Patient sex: F
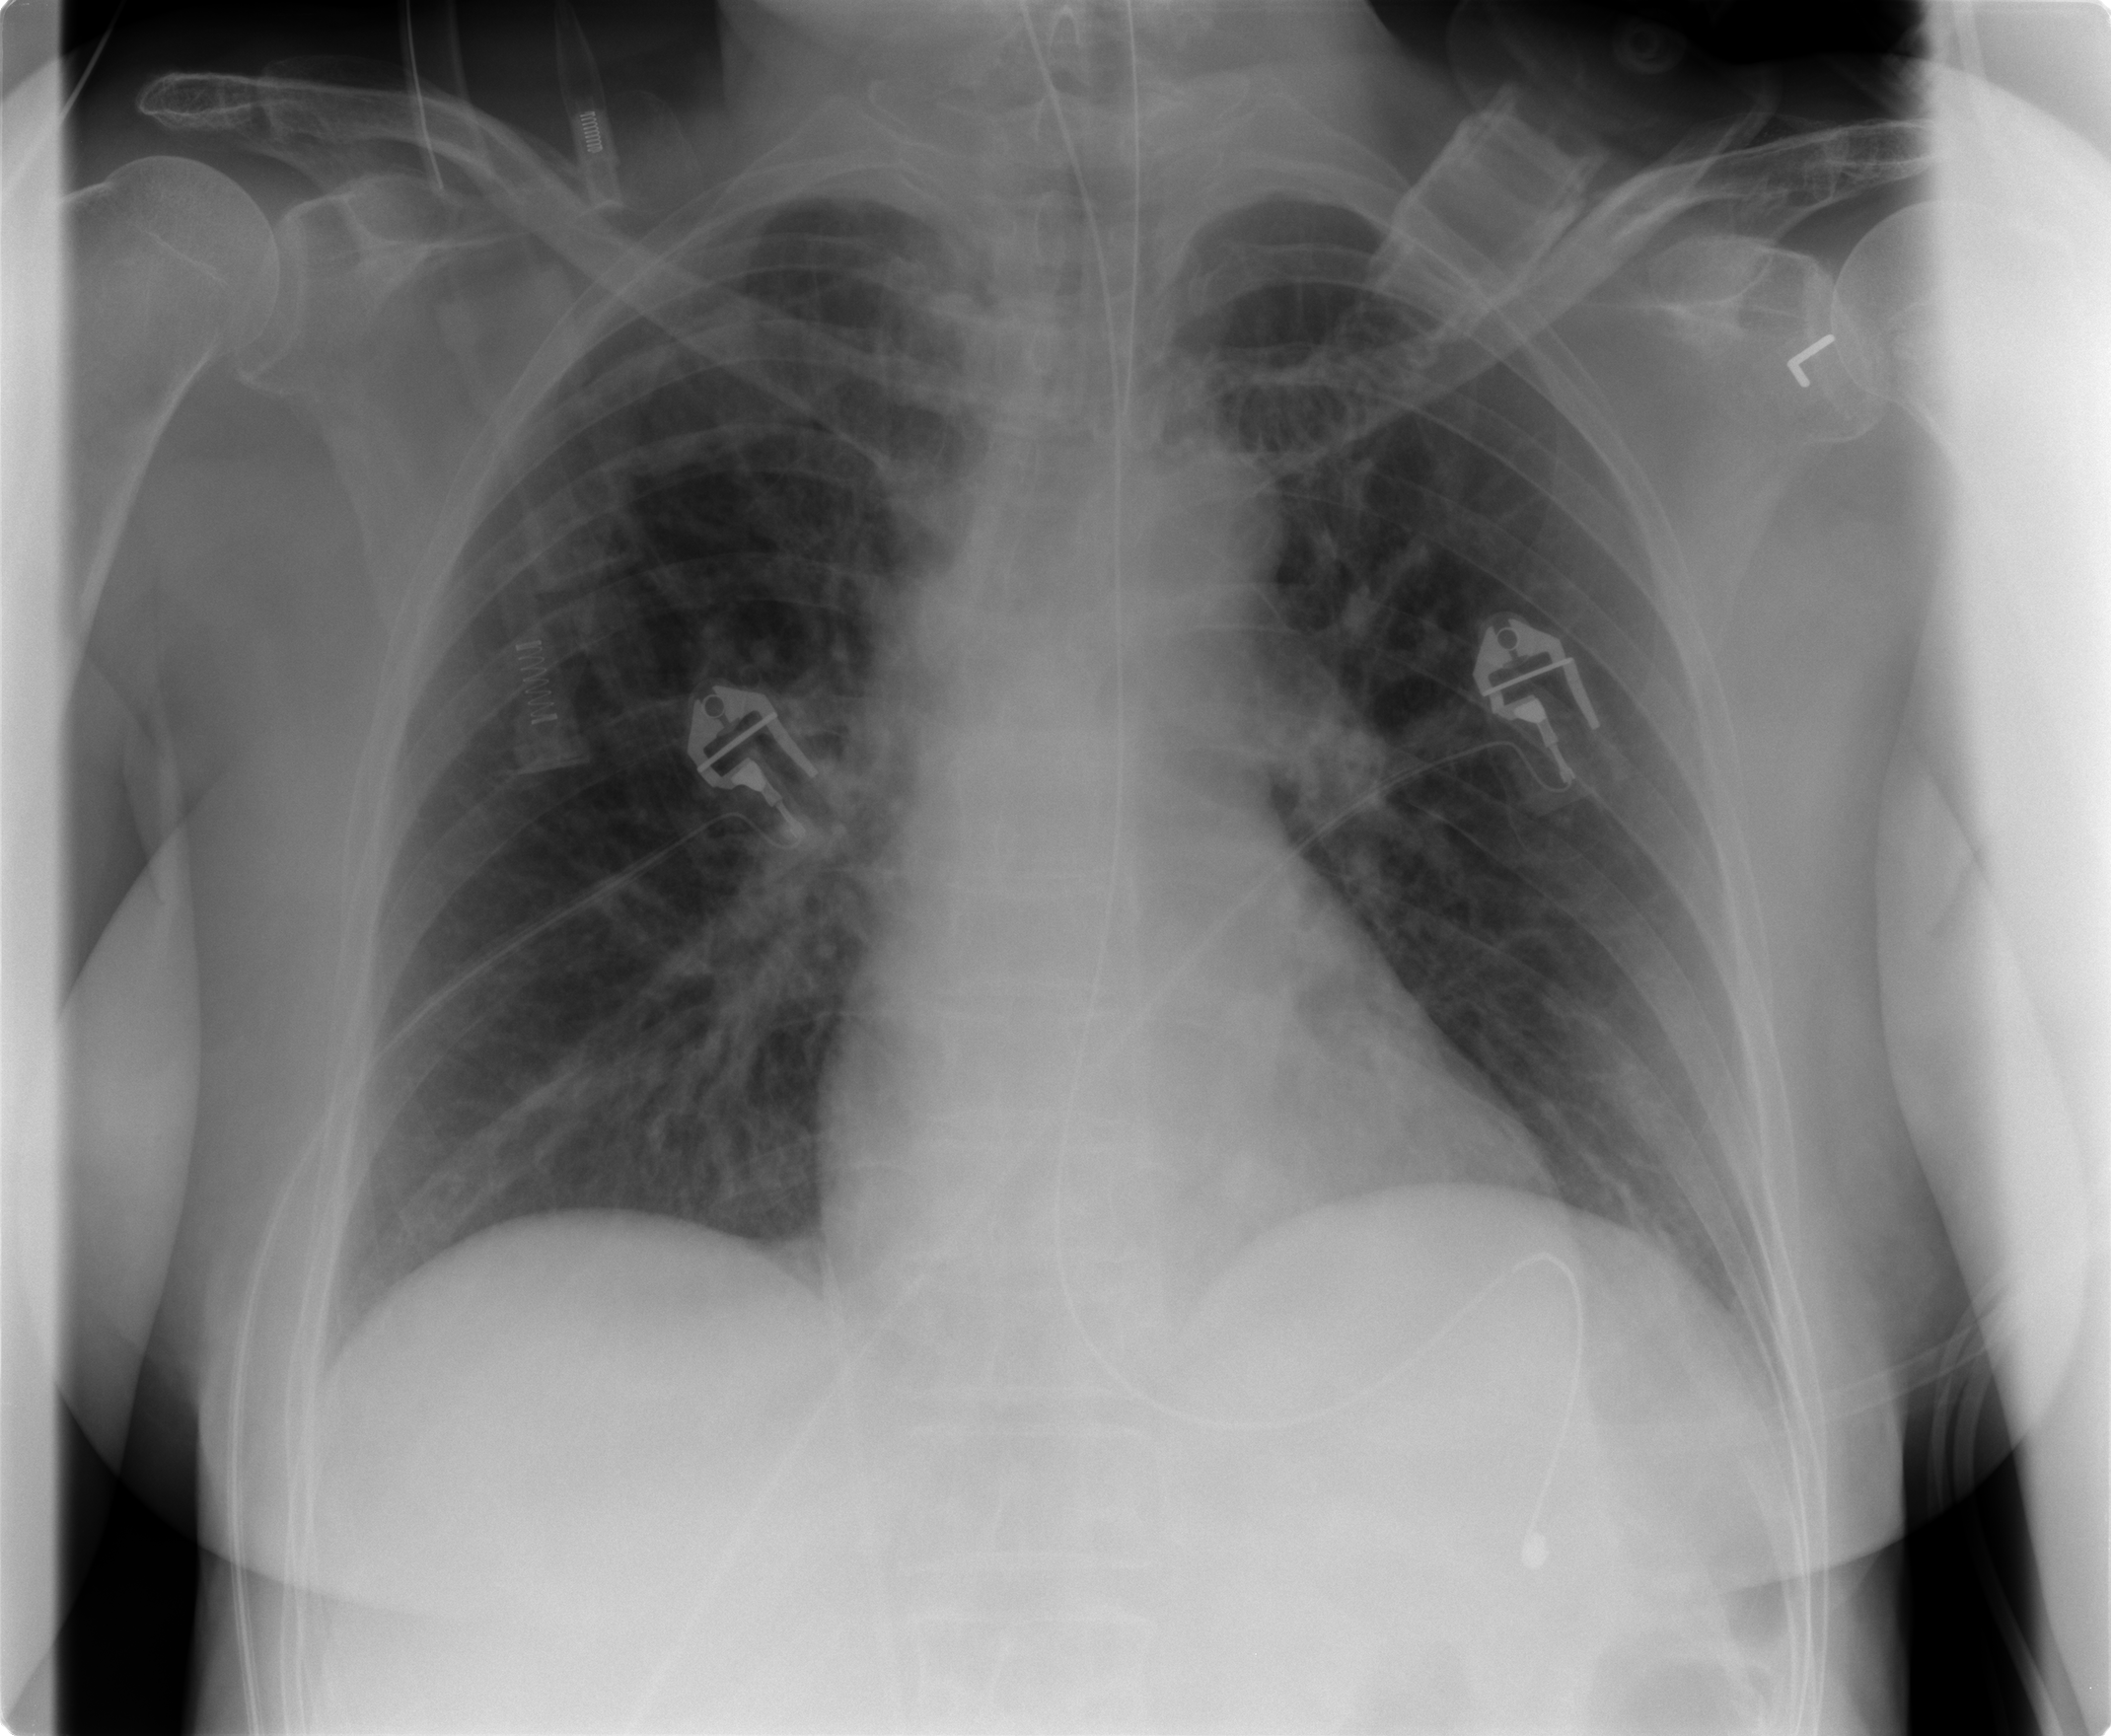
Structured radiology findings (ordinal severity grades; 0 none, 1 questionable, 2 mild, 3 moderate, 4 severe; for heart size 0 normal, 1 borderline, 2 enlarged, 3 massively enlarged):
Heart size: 2
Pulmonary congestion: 2
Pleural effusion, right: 0
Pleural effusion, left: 0
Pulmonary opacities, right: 1
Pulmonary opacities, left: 0
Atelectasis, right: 0
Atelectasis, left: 0